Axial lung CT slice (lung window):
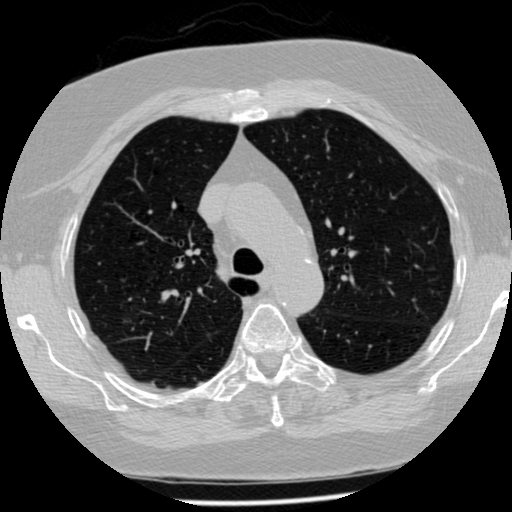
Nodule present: no